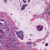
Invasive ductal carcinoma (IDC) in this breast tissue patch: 0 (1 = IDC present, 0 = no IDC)